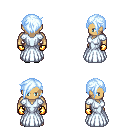
a pixel art fantasy rpg character, male body template, human, tanned skin, underdress, teal pants, white cyan pixie cut hairstyle, gold gloves, gray slippers, four views (front, back, left, right), 2x2 character sprite sheet, small pixel art, hard edges, no anti-aliasing